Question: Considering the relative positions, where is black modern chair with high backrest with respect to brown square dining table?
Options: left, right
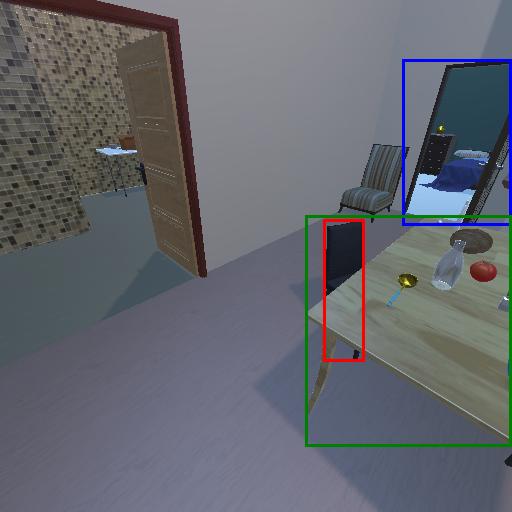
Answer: left